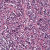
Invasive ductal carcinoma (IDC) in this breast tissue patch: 1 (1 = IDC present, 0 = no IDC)